九年级 · 组合几何学
如图, 在 $\triangle A B C$ 中, 点 $D, E$ 分别在 $A B, A C$ 边上, $D E / / B C$. 若 $A D=2 E C, B D=3, A E=4$, 则 $C E=(\quad)$

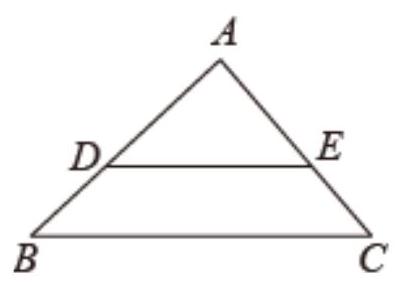
A. 2
B. $\sqrt{6}$
C. 3
D. $2 \sqrt{6}$

答案: B
解析: 利用 $D E / / B C$ 得到 $\frac{A D}{B D}=\frac{A E}{E C}$, 继而得到 $A D \cdot E C=A E \cdot B D$, 再根据已知的线段长度和比例即可求解.

【详解】 $\because D E / / B C$,

$\therefore \frac{A D}{B D}=\frac{A E}{E C}$, 即有: $A D \cdot E C=A E \cdot B D$,

$\because A D=2 E C, \quad B D=3, A E=4$,

$\therefore 2 E C^{2}=4 \times 3=12$,

$\therefore E C=\sqrt{6}$,

故选: B.

【点睛】本题考查了平行线分线段成比例, 依据此定理得到 $A D \cdot E C=A E \cdot B D$ 是解答本题的关键.